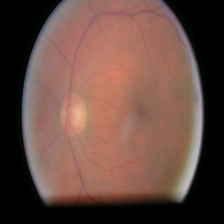
Diabetic retinopathy grade: Moderate